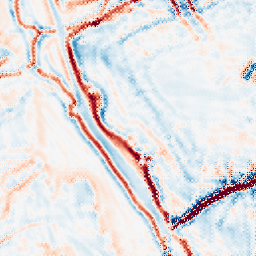
Category: multiscale
Decomposition family: log
Decomposition parameters: sigma: 3
Upsampling method: regularized
Upsampling parameters: scale: 2
lambda_reg: 0.1
Upsampling scale: 2